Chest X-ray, PA view. Patient: 59 years old, sex F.
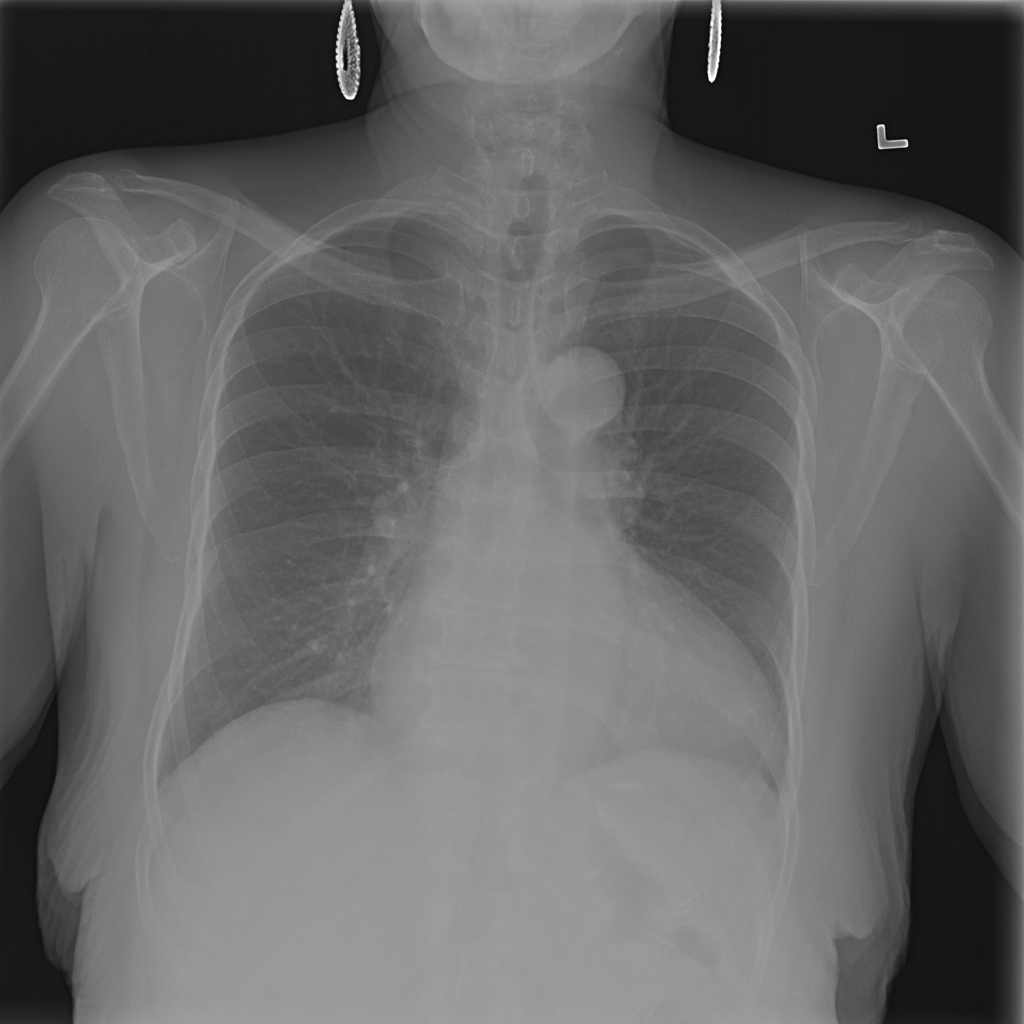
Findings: Cardiomegaly, Effusion